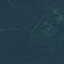
Land use / land cover class: Forest